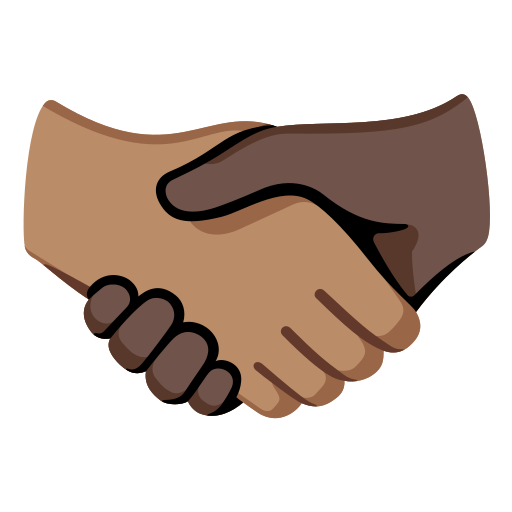
Emoji: 🫱🏽‍🫲🏿